Question: Quick summary of my goal:
Design a counter triggered by a variable length auto-reload timer.
A little more verbose: There will be a register with a value that changes (predictably changes, and is latched before the EN signal for the AutoReloadTimer module) that sets the rate at which the counter increments.
Here's the auto-reload timer:
'''
module AutoReloadTimer( clk, rst, EN, D, done );
input clk;
input rst;
input EN;
input [WIDTH-1:0] D;
output done;
parameter WIDTH = 8;
// OneShot EN -> load
wire load;
OneShotD OneShot_D(
.clk( clk ),
.rst( rst ),
.in( EN ),
.RE( load )
);
reg [WIDTH-1:0] counter, load_value;
always @( posedge clk ) begin
if ( rst ) begin
counter <= {WIDTH{1'b1}};
load_value <= {WIDTH{1'b1}};
end else if ( load ) begin
counter <= D;
load_value <= D;
end else if (counter == 0 ) begin
counter <= load_value;
load_value <= load_value;
end else begin
counter <= counter - 1'b1;
load_value <= load_value;
end
end
assign done = ( counter == 0 );
endmodule
'''
And here is the counter triggered by the done signal from the AutoReloadTimer module:
'''
module Counter( clk, rst, EN, CLR, Q );
input clk;
input rst;
input EN;
input CLR;
output [WIDTH-1:0] Q;
parameter WIDTH = 8;
reg [WIDTH-1:0] ctr;
always @( posedge clk ) begin
if ( rst ) begin
ctr <= {WIDTH{1'b0}};
end else if ( CLR ) begin
ctr <= {WIDTH{1'b0}};
end else if ( EN ) begin
ctr <= ctr + 1'b1;
end else begin
ctr <= ctr;
end
end
assign Q = ctr;
endmodule
'''
And here is a portion of the waveform from a testbench:

What I'm curious about here is my counter's stability - is it an issue that the done signal goes low at the rising edge of the clock? I'm still fairly new to Verilog and digital design. I'm familiar with the term and somewhat the idea of metastability but I'm not fully comfortable with my understanding of it.
Looking for input, criticism, etc.
I forgot to include what configuration I had the modules in to produce that diagram:
'''
wire ART_done;
AutoReloadTimer ART0 (
.clk( clk ),
.rst( rst ),
.EN( EN ),
.D( 4 ),
.done( ART_done )
);
Counter uut (
.clk(clk),
.rst(rst),
.EN(ART_done),
.CLR(CLR),
.Q(Q)
);
'''
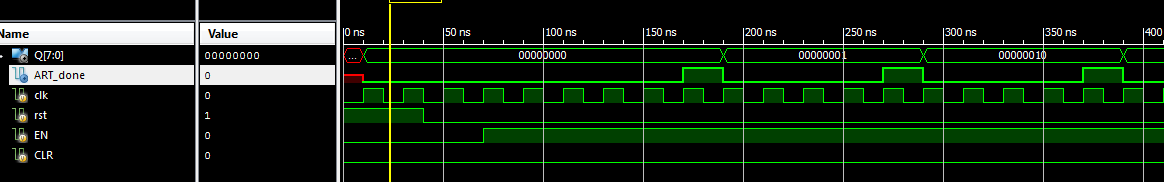
Answer: As long as your AutoReloadTimer and Counter modules, as well as any logic that uses the done signal are on the same clock, you won't have any metastability issues. What you would have is a fully synchronous implementation. Naturally, you must also meet the timing requirements of the device your using
The done signal will actually change some small combinatorial path delay after the rising clock edge that causes the counter to hit 0. Any logic that uses the done signal has the rest of the clock period before the next rising edge, to do what it needs to do (more combinatorial logic) and still meet the setup time of any register input that is conditioned by the done signal.
The metastability issues will only arise if the input to any registers are transitioning right as the clock is transitioning. This can happen if the data that's being registered is coming from a register that uses an asynchronous clock, or if the register's setup or hold timing is violated.